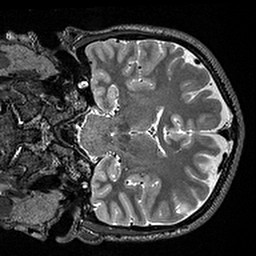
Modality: T2w
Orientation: coronal
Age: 29
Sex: male
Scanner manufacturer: siemens
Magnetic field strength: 3 T
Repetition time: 3.2 s
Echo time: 0.567 s